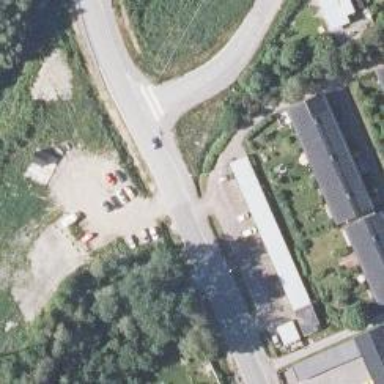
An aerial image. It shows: Asphalt cycleway.